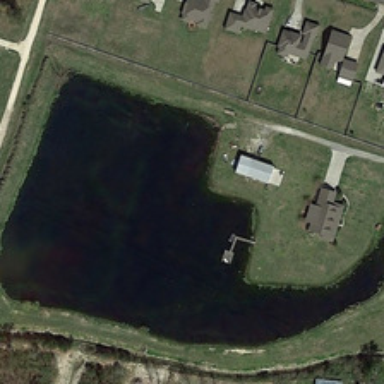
An irregular pond is surrounded by some green trees and buildings .